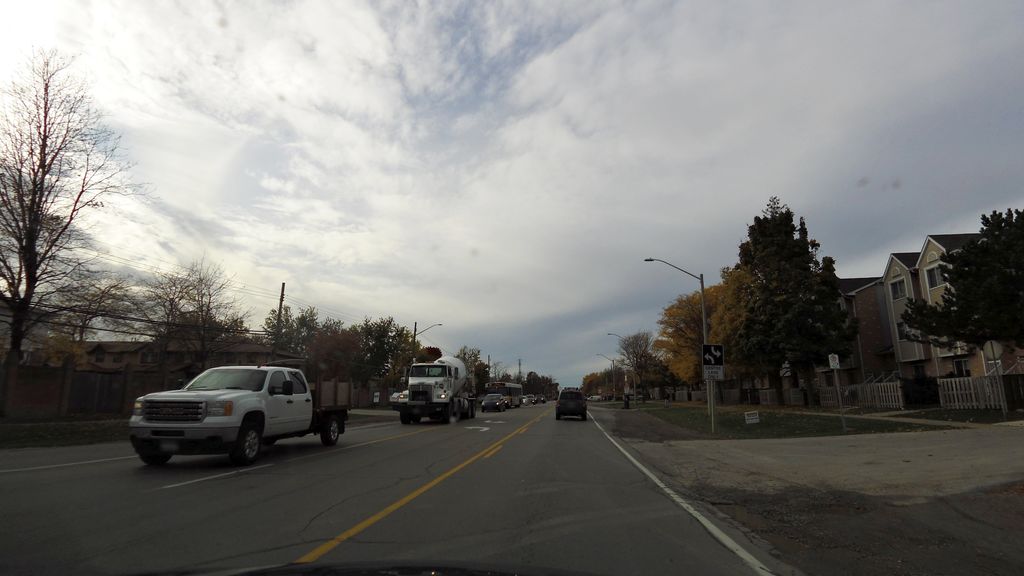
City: hamilton